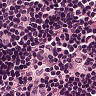
Metastatic tissue present: no